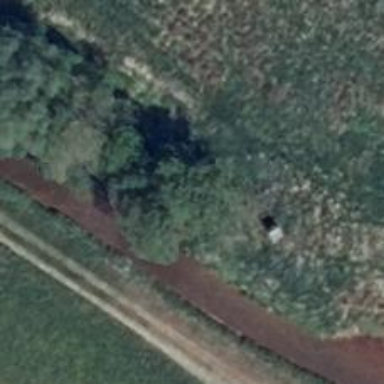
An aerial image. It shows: Hunting stand.